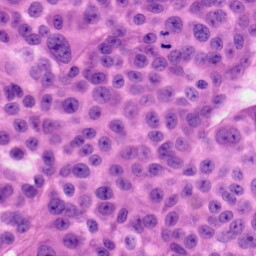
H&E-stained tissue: Skin